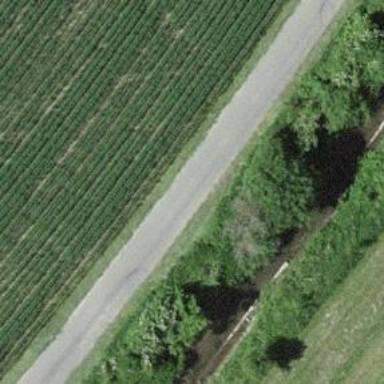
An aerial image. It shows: Unclassified road passing through agricultural land.